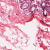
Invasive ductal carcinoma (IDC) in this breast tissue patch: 0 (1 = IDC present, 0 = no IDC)